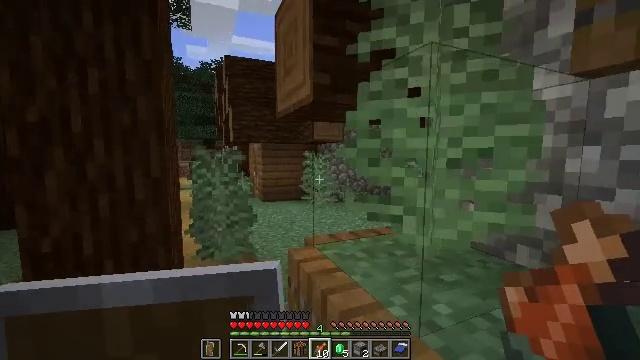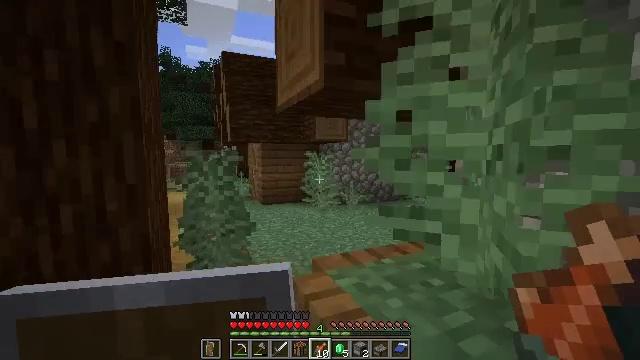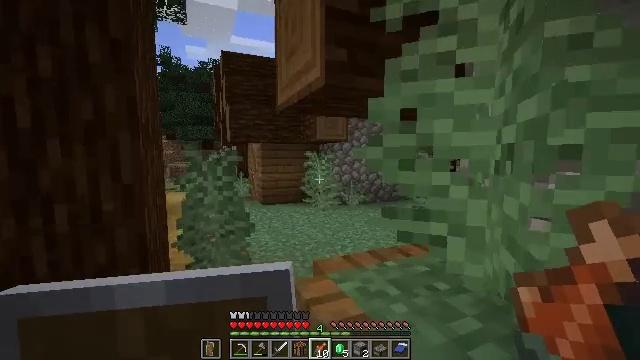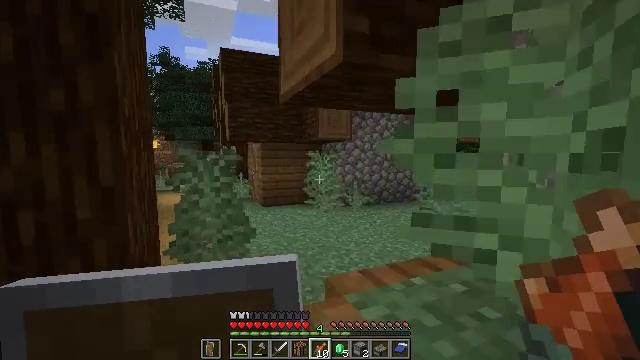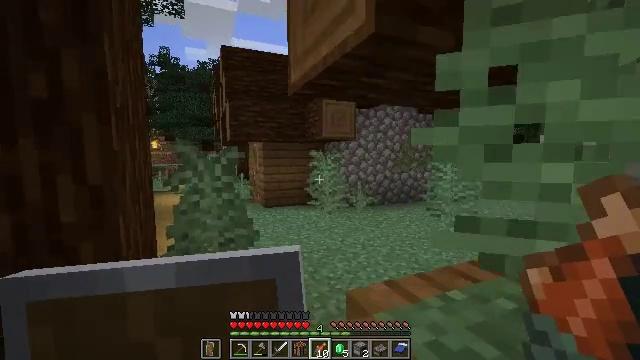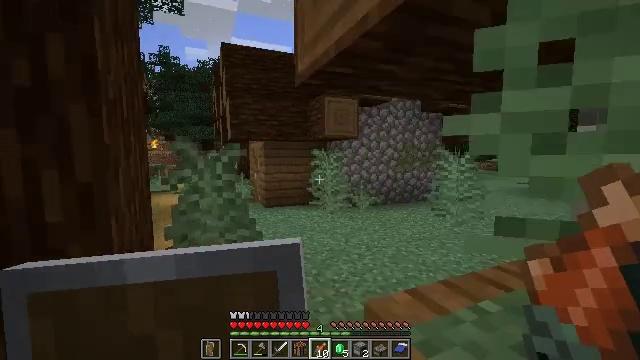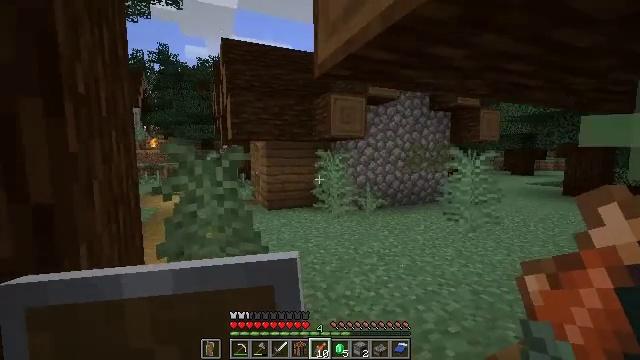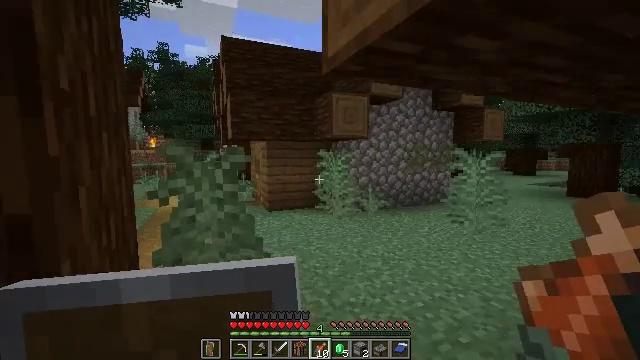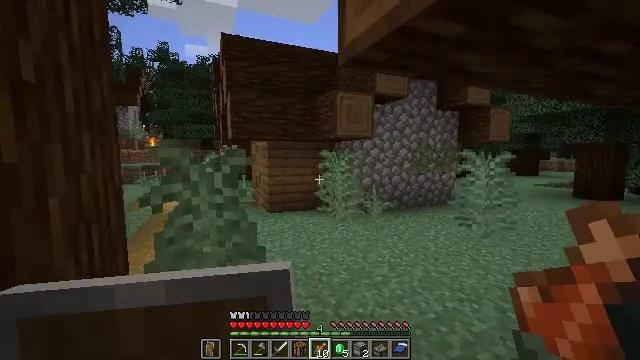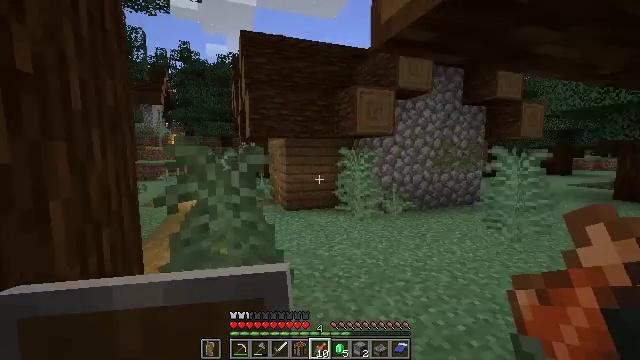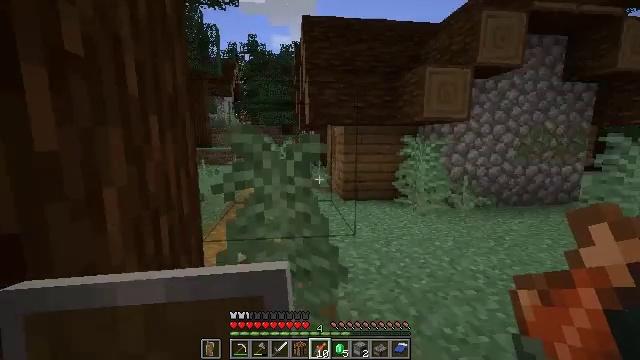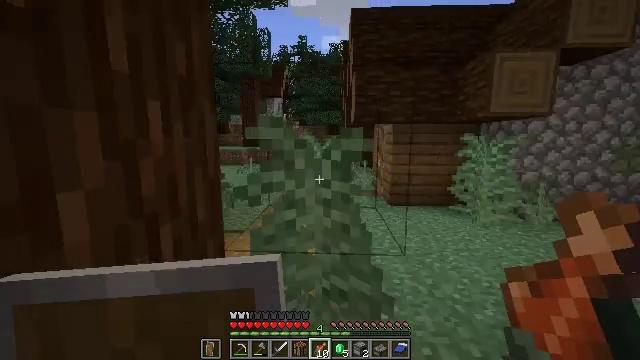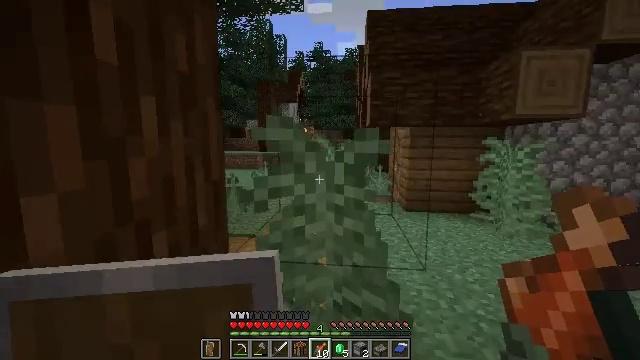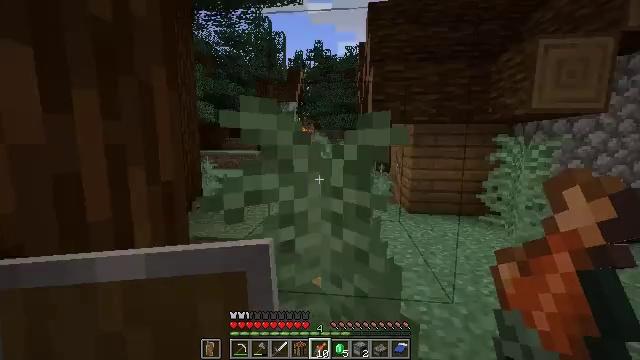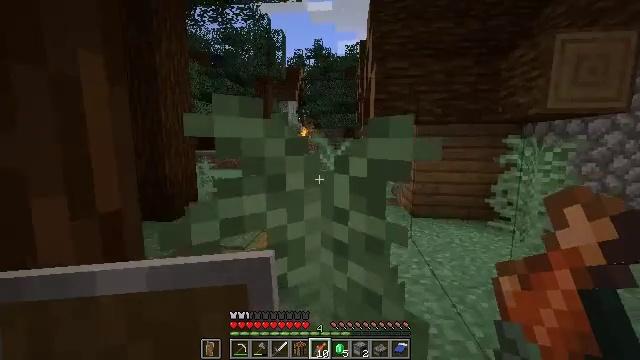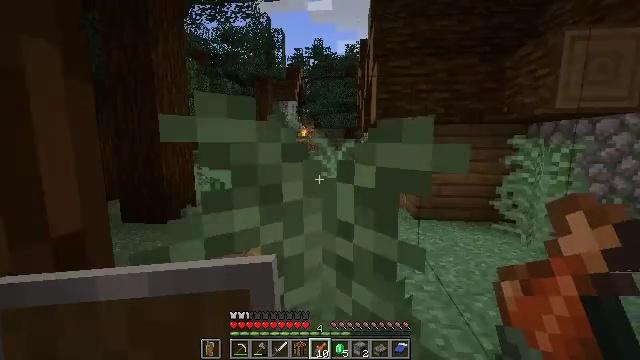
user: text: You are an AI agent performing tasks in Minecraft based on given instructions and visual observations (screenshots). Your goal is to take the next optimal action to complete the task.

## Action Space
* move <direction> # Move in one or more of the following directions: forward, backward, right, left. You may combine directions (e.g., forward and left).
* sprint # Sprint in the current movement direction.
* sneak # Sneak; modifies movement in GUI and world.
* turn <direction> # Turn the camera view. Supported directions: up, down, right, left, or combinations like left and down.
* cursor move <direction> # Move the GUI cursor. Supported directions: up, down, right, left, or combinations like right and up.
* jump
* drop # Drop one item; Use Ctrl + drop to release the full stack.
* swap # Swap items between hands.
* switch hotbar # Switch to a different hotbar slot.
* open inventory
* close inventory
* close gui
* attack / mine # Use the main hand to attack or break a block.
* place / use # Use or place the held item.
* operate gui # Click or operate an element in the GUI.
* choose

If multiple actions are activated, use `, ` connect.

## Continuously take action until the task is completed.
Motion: motion action
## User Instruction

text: Extinguish and mine the campfire.
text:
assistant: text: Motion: move forward
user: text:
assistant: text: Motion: move forward
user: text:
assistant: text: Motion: move forward
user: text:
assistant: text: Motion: move forward
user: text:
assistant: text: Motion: move forward
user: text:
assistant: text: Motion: move forward
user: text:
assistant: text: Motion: move forward
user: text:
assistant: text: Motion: move forward
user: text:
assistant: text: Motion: move forward, turn left
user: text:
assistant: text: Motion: move forward, turn left and down
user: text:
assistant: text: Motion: move forward, turn left
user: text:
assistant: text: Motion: move forward, turn left
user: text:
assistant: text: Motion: move forward
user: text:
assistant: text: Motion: move forward
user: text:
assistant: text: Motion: move forward
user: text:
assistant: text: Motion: move forward
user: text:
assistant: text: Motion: move forward
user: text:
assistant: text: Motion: move forward, sprint, turn right
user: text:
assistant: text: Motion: move forward, sprint, turn right and up
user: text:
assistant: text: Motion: move forward, sprint
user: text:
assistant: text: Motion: move forward, sprint
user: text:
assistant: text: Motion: move forward, sprint
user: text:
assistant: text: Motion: move forward
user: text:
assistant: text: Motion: move forward
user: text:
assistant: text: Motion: move forward
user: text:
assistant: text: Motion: move forward
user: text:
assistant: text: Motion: move forward, turn right
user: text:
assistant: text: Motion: move forward and move left, turn right and down
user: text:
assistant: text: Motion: move forward and move left, turn right
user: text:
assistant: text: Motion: move forward and move left, turn right